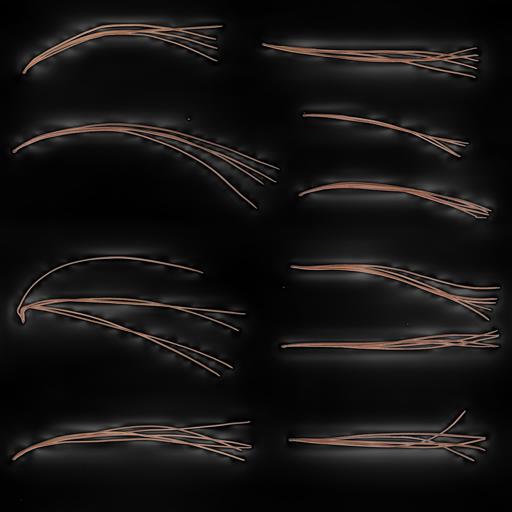
Tags: foliage forest needles pine tree